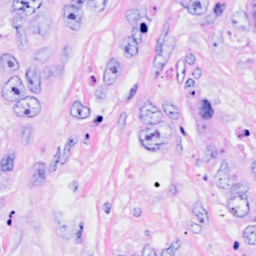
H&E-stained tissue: Breast